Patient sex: F
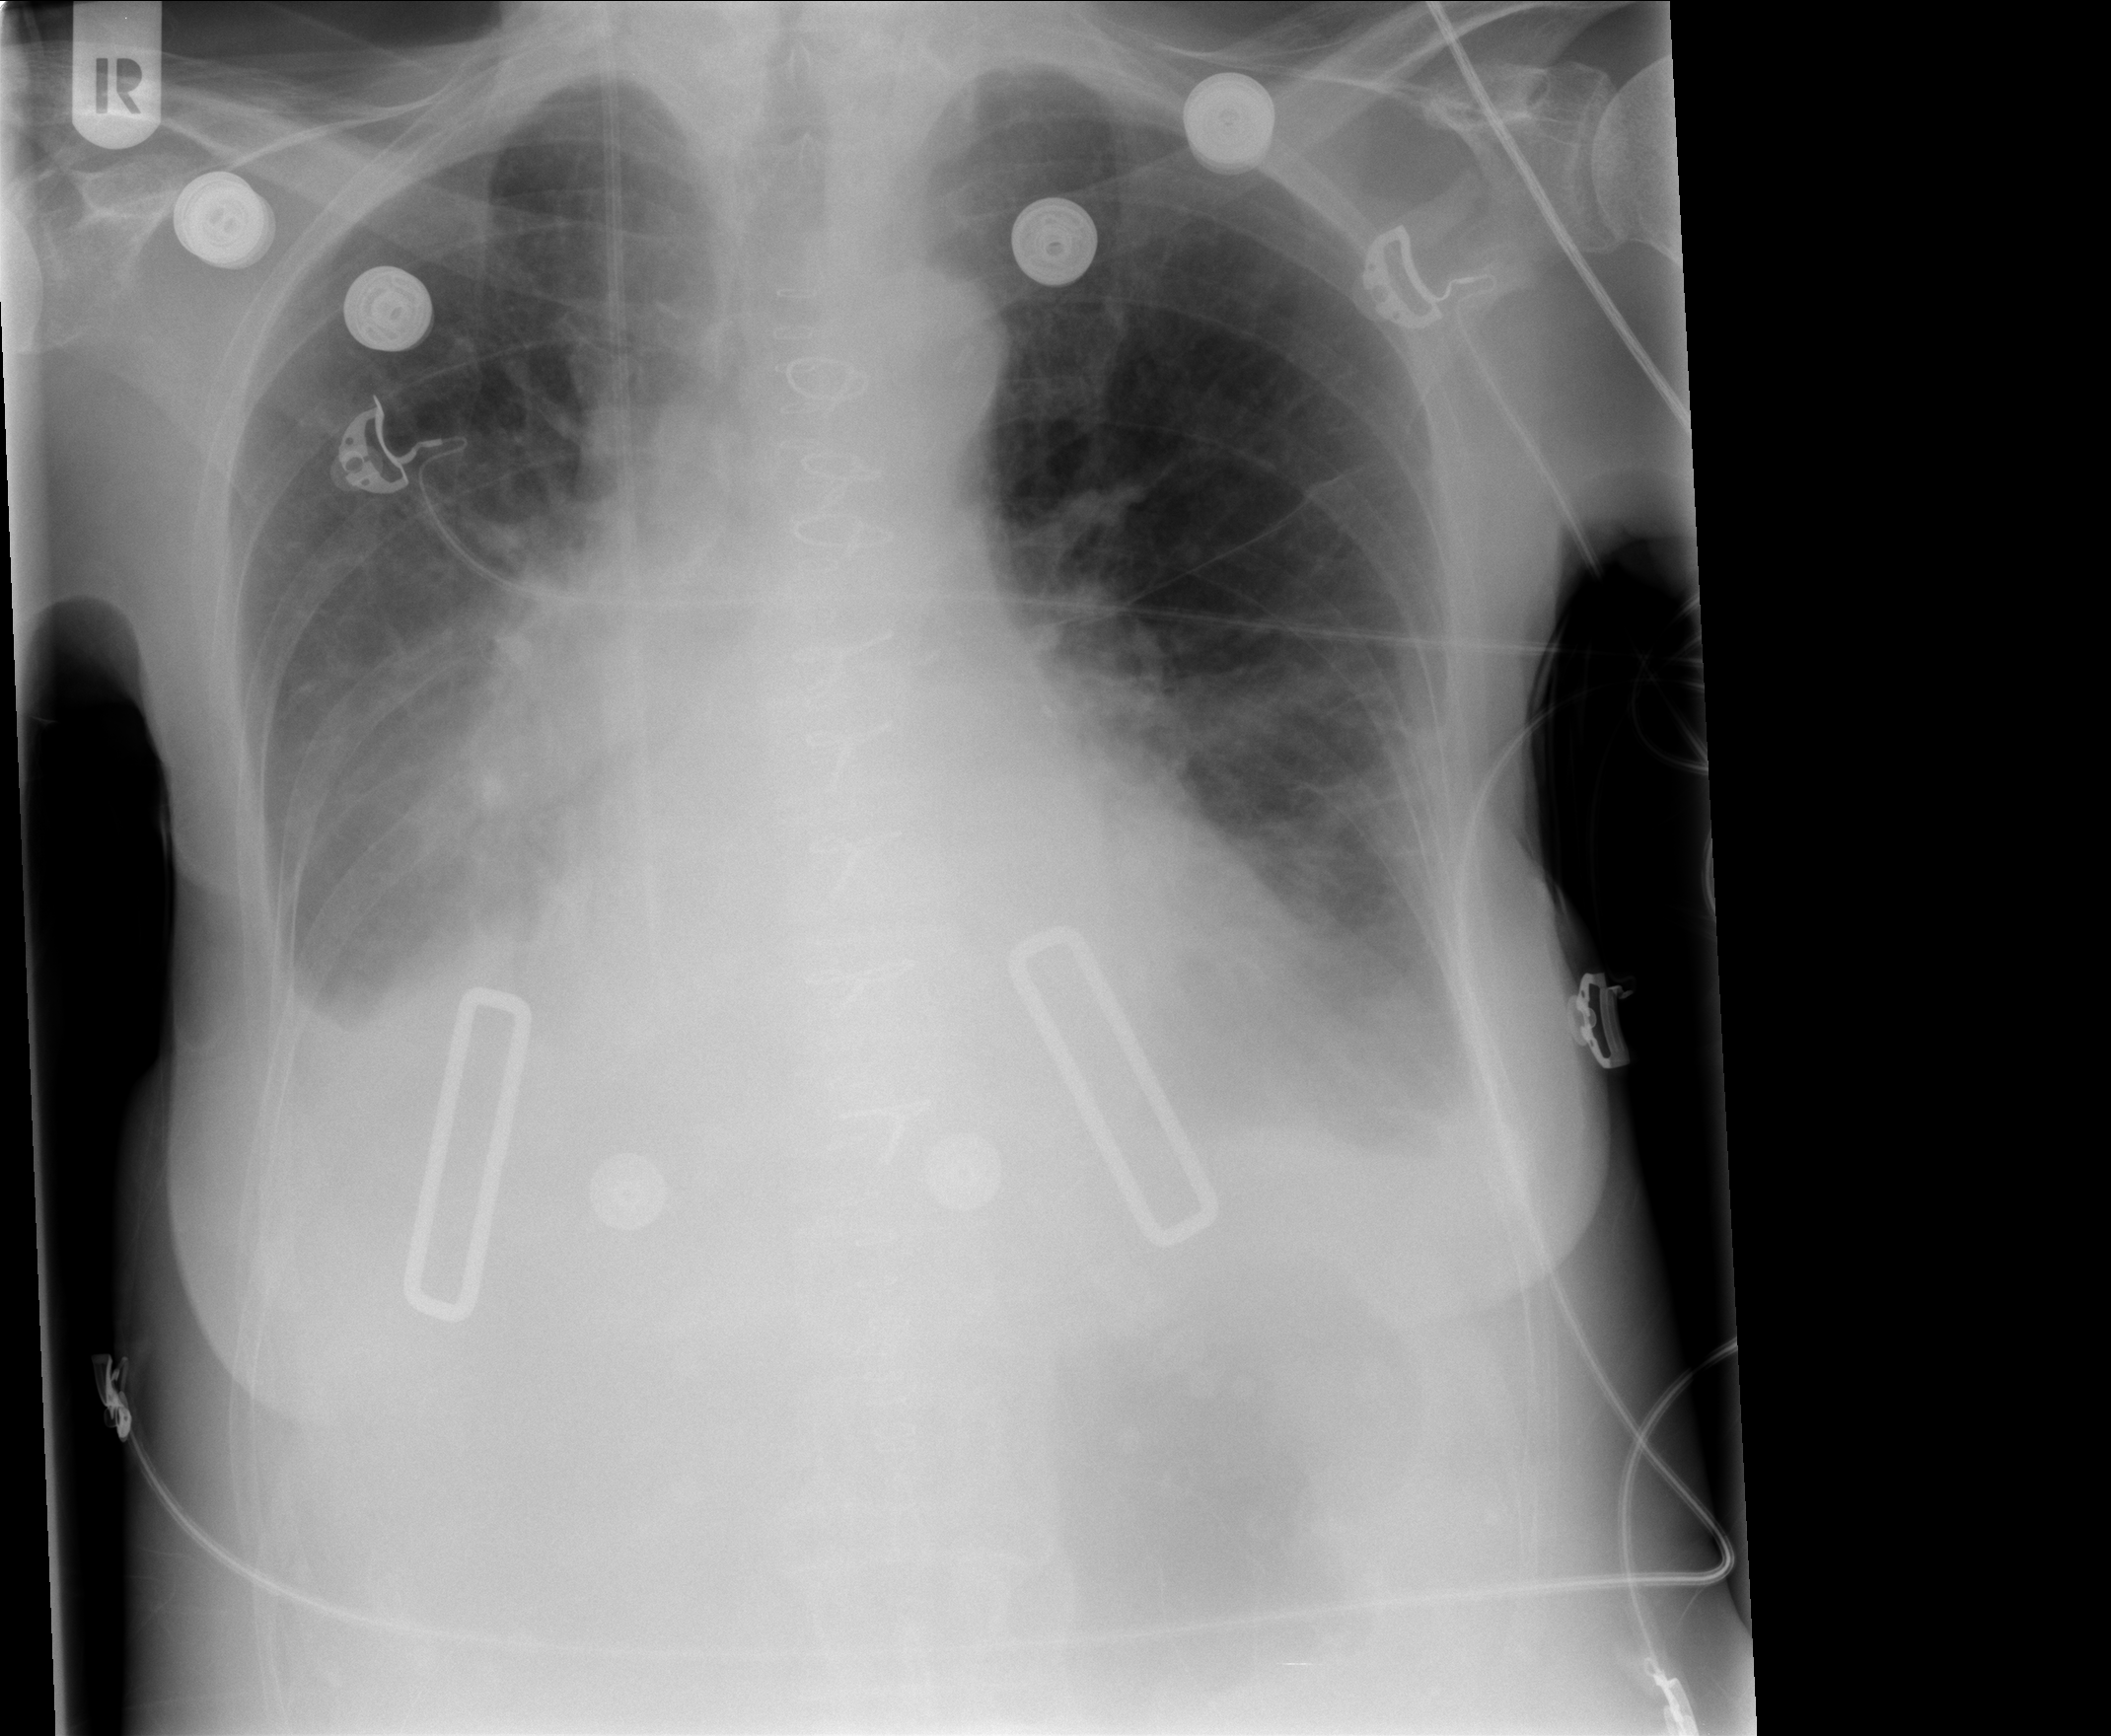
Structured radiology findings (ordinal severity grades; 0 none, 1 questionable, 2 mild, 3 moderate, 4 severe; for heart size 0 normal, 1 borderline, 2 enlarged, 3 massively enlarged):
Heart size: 2
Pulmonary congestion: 2
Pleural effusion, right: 2
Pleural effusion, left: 2
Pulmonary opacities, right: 2
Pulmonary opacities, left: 0
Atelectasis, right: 2
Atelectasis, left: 2